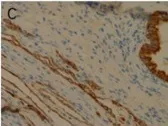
Pathological examination. Immunohistochemical staining for. Creatine kinase (CK).
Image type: pathology (immunostaining)